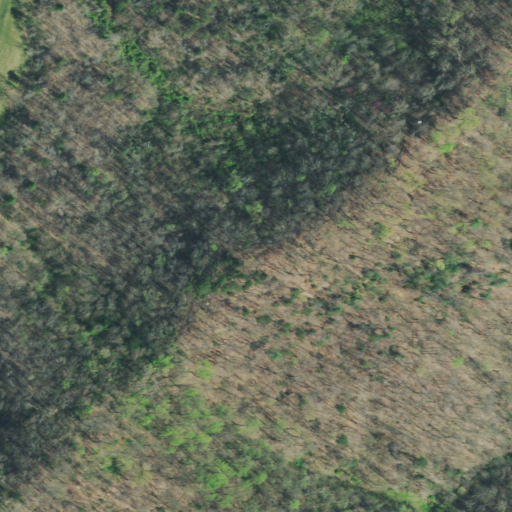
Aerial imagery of mountain in Tennessee named Coon Hollow Knobs containing deciduous forest, mixed forest, evergreen forest, and pasture